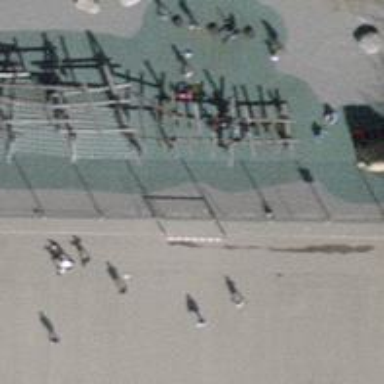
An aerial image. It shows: Playground area for leisure land.